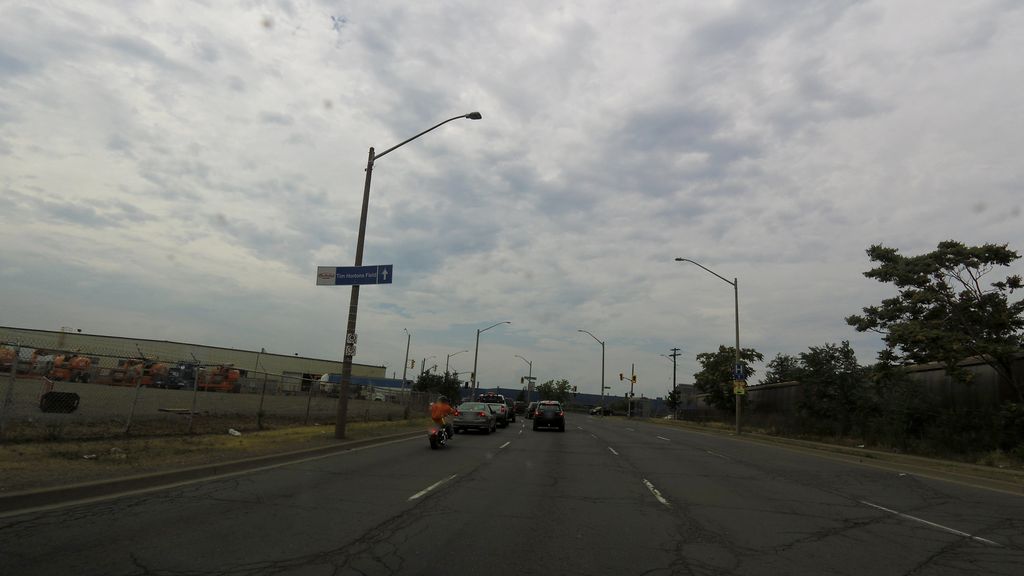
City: hamilton